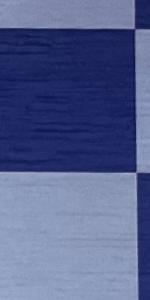
Label: Empty